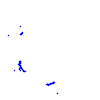
Particle: proton